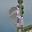
Label: 3